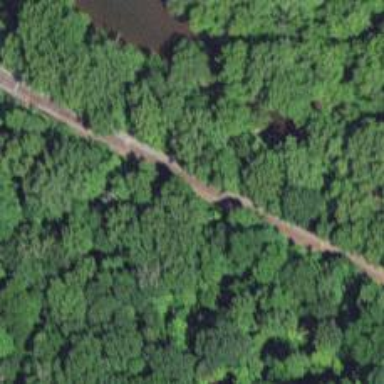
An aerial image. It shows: Railway track.